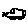
Label: car